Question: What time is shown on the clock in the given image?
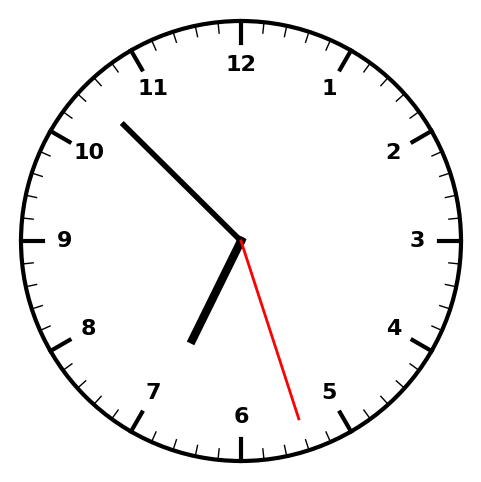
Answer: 06:52:27